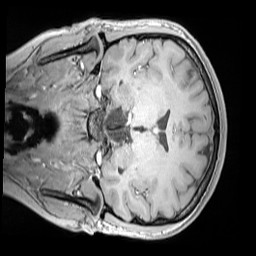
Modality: MP2RAGE
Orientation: coronal
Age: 14
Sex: female
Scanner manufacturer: siemens
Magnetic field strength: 3 T
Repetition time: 4 s
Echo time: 0.00303 s